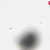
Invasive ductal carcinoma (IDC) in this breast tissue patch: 0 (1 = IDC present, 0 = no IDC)